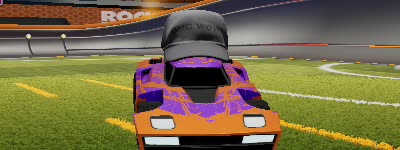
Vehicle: breakout